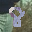
Label: 8